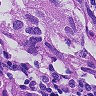
Metastatic tissue present: yes